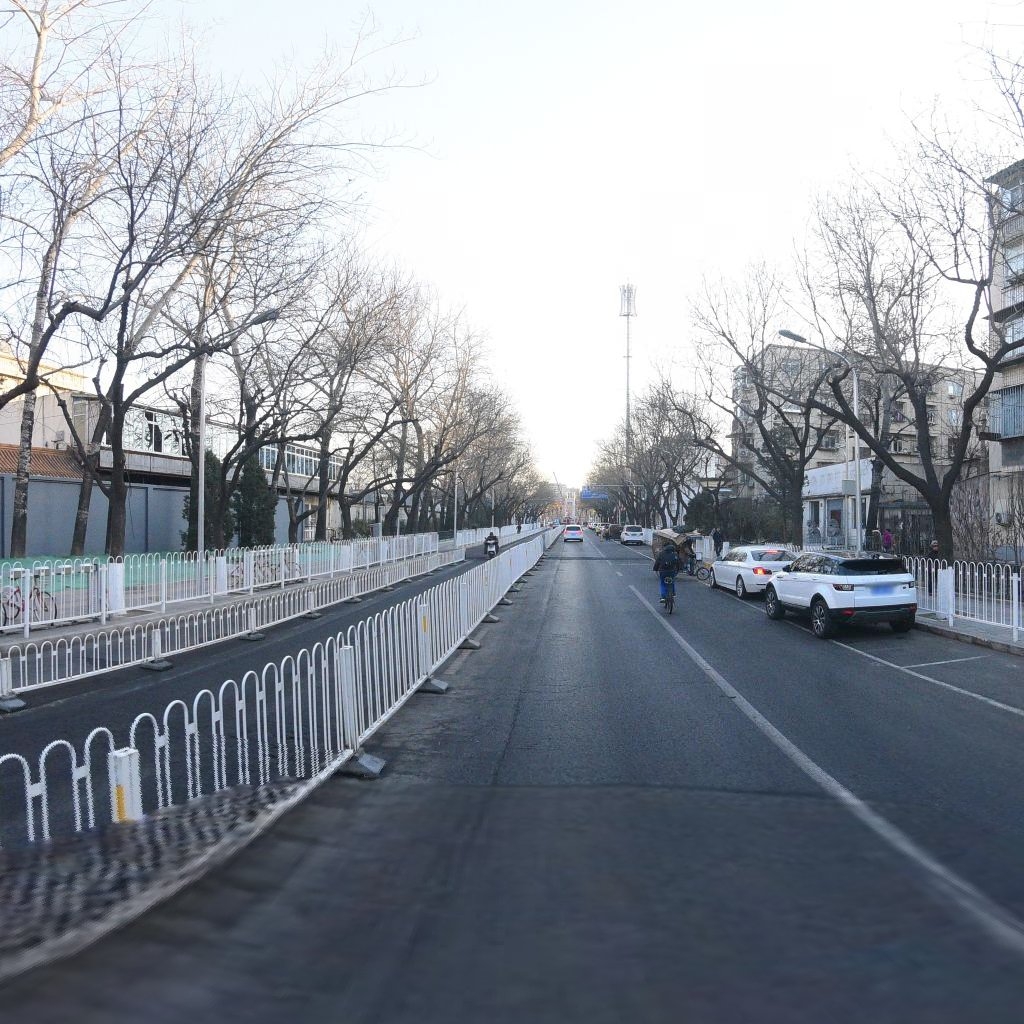
Region: Dongcheng
Road damage annotations: longitudinal crack